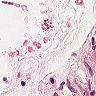
Metastatic tissue present: no